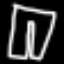
Label: pants